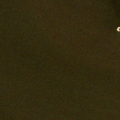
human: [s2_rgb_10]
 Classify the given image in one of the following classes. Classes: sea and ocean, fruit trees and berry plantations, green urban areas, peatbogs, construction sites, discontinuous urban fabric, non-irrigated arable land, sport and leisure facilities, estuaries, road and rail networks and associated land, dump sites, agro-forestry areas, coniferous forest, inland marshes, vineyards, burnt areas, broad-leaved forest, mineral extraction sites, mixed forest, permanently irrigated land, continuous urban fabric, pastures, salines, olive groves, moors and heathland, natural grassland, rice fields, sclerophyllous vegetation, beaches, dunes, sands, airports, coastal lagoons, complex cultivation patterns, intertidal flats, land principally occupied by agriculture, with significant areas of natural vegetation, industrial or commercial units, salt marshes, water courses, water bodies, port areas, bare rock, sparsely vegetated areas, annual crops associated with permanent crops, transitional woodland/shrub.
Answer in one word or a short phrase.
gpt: coastal lagoons